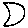
Label: moon